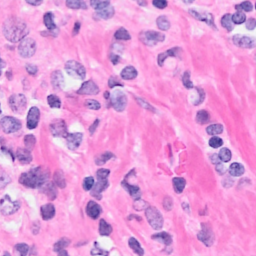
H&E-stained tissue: Breast